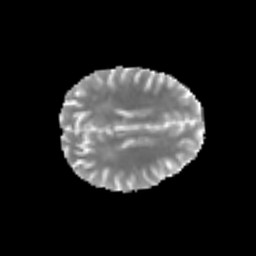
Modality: MD
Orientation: axial
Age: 25
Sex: male
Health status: healthy